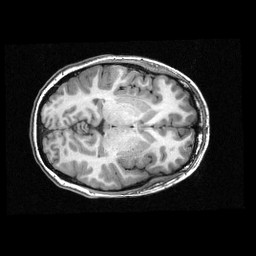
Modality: T1w
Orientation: axial
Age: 11
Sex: female
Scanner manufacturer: siemens
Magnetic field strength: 3 T
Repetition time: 2.3 s
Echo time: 0.00336 s